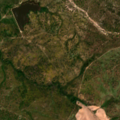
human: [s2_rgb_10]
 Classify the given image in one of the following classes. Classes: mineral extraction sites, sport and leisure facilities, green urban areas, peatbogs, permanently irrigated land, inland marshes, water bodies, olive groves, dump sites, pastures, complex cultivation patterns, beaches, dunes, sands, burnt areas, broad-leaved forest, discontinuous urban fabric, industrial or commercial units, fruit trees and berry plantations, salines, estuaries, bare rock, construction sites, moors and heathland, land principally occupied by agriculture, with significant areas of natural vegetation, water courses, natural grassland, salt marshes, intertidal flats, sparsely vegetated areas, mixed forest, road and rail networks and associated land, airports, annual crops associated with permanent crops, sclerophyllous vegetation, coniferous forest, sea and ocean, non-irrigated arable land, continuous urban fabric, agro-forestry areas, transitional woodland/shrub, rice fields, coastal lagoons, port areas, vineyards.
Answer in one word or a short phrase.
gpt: pastures, agro-forestry areas, broad-leaved forest, transitional woodland/shrub